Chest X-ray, PA view. Patient: 46 years old, sex F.
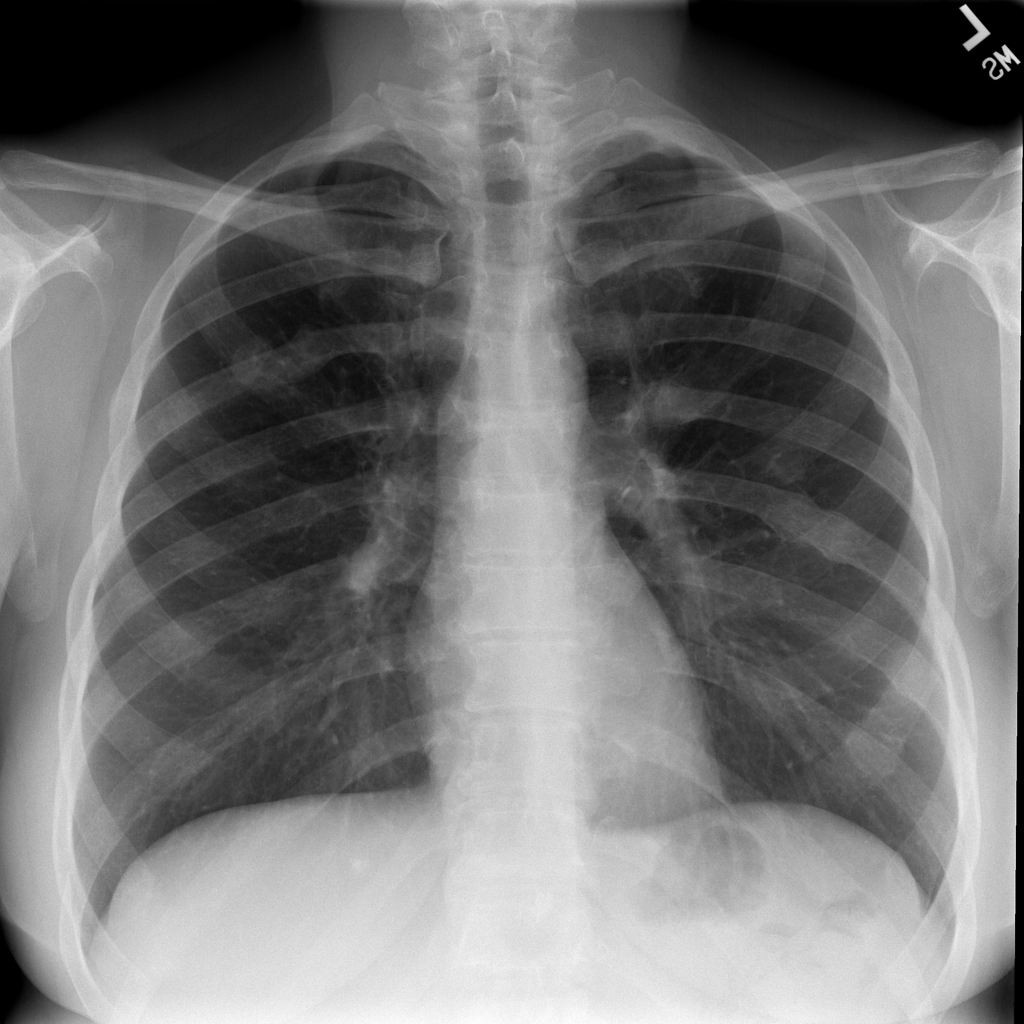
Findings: No Finding